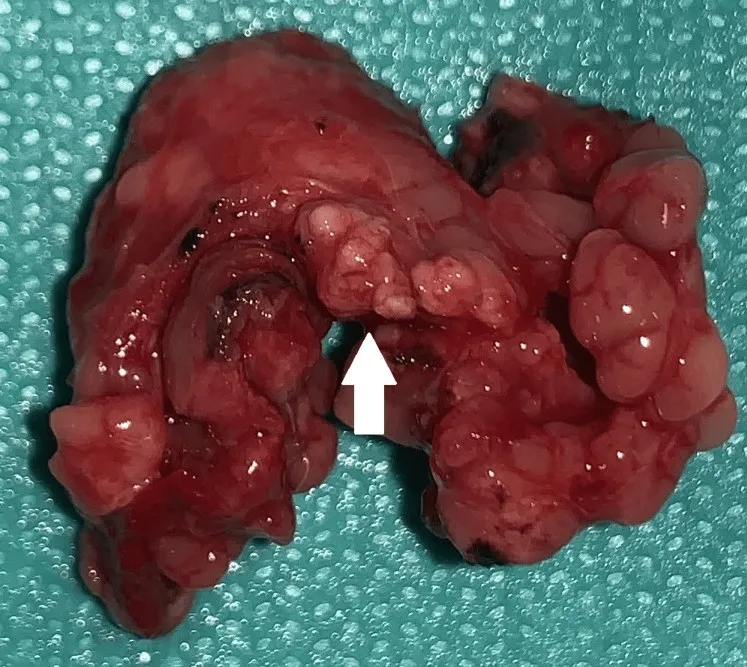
Resected specimen of the right sublingual gland with a white solid nodule (white arrow).
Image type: medical_photograph (other_medical_photograph)